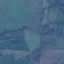
Land use / land cover: Pasture